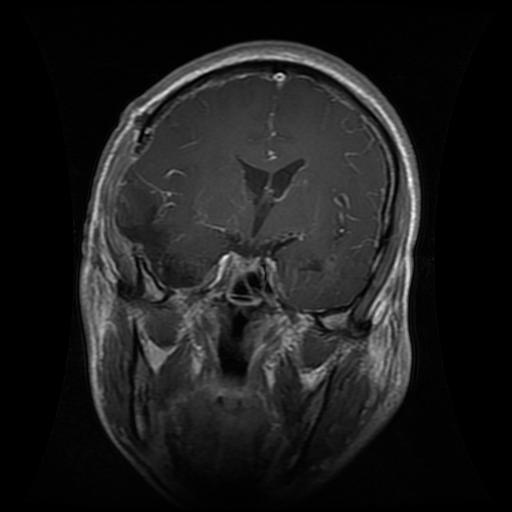
Label: glioma